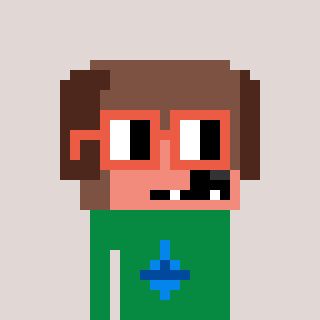
a pixel art character with square orange glasses, a dog-shaped head and a green-colored body on a warm background